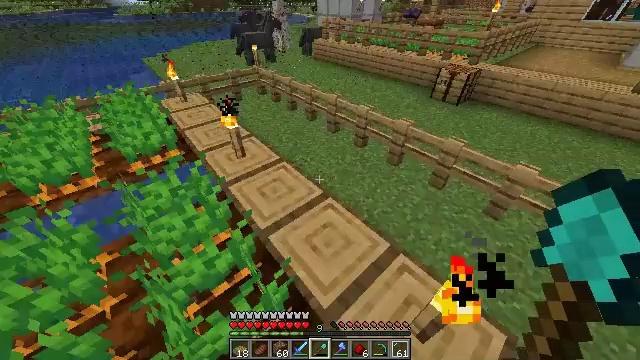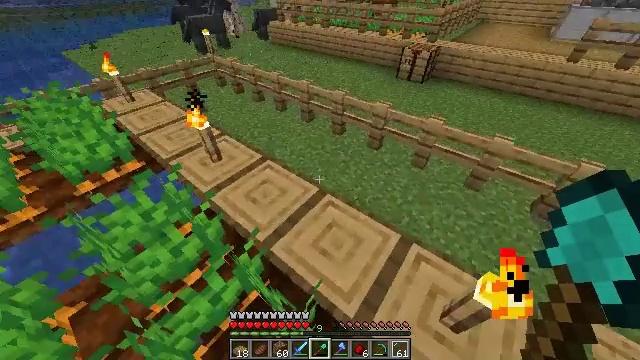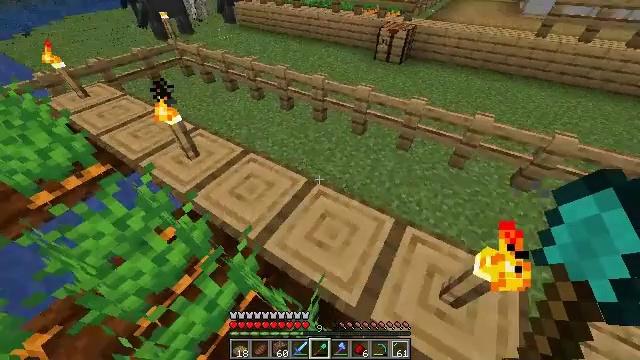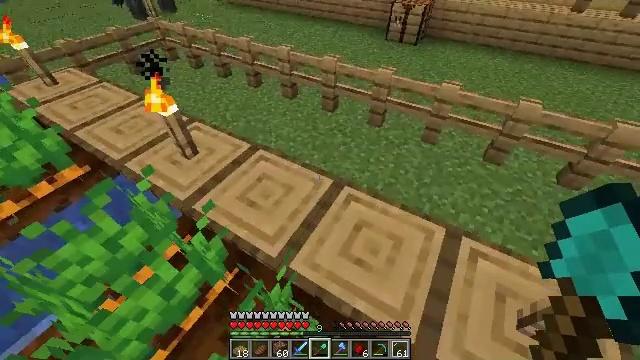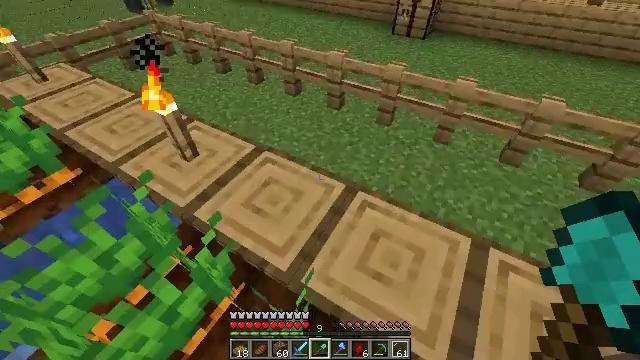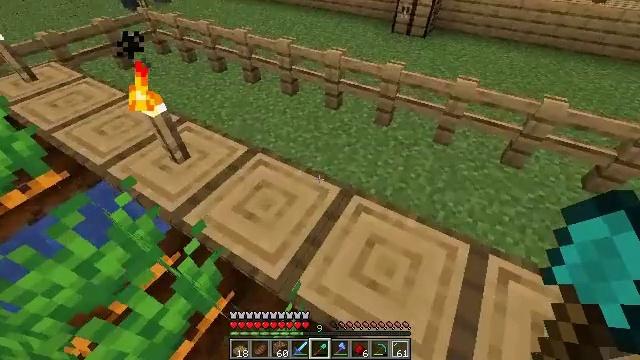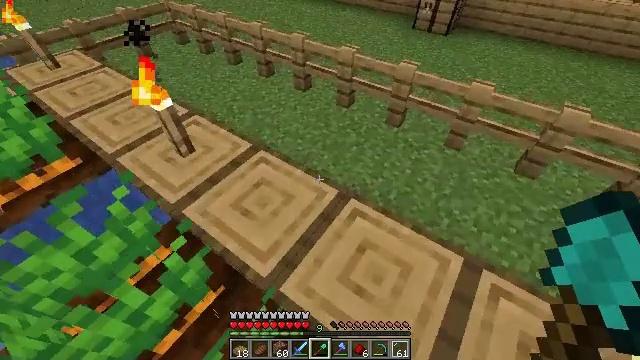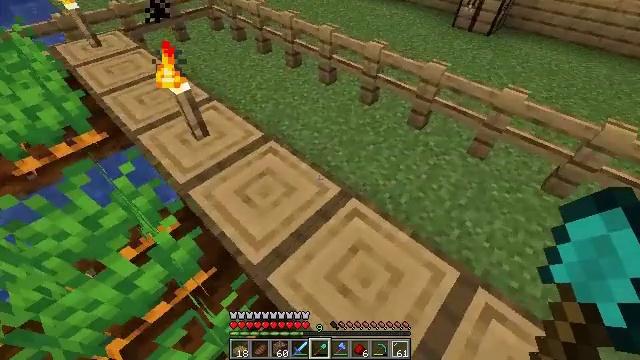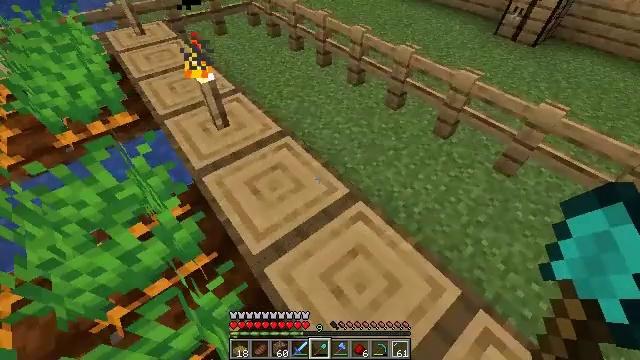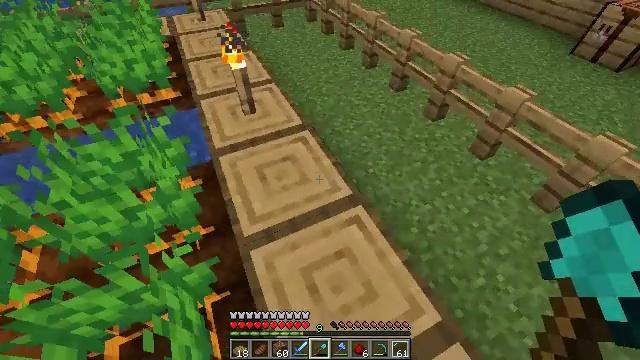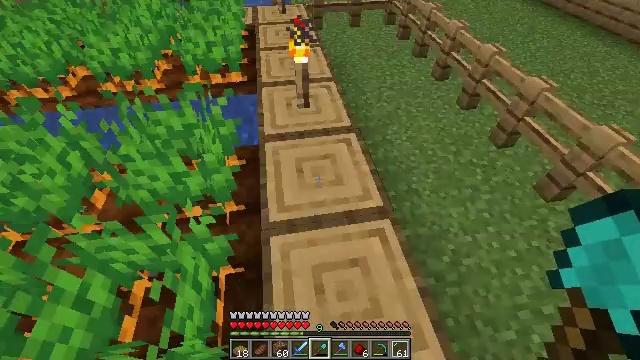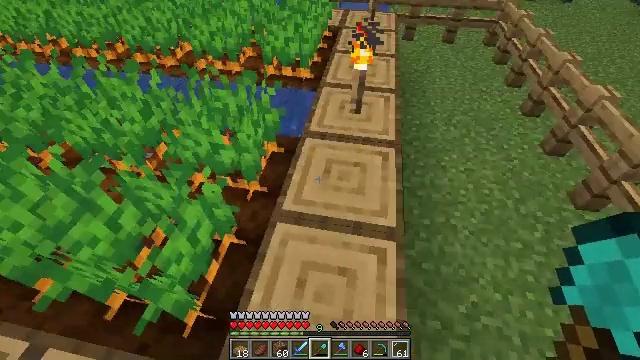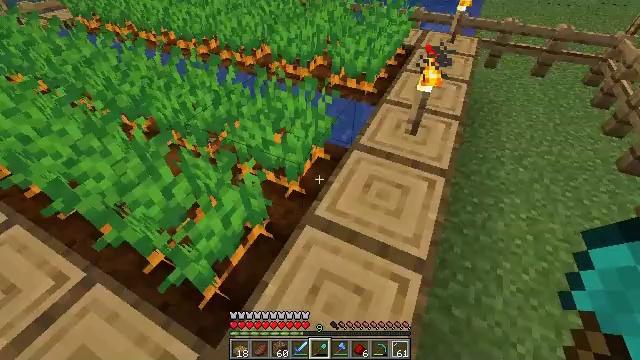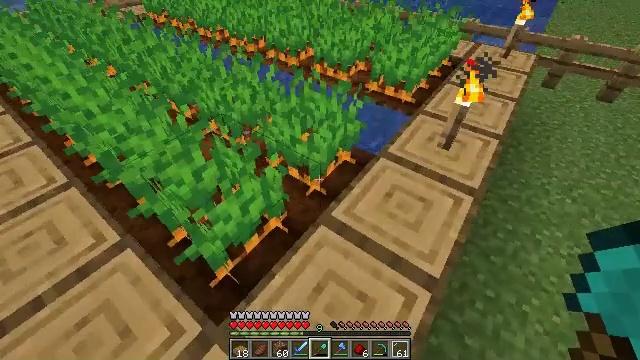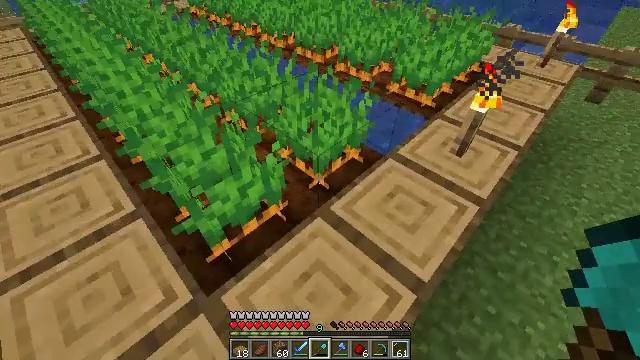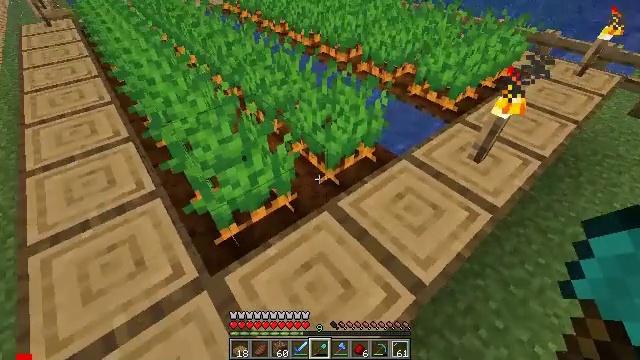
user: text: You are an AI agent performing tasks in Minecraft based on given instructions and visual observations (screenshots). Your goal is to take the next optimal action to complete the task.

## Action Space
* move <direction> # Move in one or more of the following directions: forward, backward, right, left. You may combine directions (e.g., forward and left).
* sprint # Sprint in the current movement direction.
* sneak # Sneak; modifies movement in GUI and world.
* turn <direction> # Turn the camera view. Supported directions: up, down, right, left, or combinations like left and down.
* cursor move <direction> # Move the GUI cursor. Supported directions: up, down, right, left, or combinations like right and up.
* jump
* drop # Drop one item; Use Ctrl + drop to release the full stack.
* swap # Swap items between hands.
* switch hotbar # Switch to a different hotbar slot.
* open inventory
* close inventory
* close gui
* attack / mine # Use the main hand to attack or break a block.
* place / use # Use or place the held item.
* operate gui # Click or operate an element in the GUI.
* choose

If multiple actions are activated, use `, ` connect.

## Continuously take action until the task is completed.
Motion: motion action
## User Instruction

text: Retrieve carrots by attacking the plant.
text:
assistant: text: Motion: turn right and down
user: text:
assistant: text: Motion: turn right and down
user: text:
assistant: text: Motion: move right, turn right
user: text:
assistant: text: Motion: move right
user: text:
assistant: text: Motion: move right
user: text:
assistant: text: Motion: move right, turn left and down
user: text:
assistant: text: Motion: move right, turn left and down
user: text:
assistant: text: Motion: move right, turn left
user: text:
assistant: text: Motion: move right, turn left
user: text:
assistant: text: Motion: move right, turn left
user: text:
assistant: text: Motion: move right, turn left
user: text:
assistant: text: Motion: move right, turn left and up
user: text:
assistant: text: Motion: move right, turn left
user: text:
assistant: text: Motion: turn left
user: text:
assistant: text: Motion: turn left
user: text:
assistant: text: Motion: turn left
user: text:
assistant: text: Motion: turn left
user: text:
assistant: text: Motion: turn left
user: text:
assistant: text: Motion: no_op
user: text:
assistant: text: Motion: turn left and up
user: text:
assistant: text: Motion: turn left and up
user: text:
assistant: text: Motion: attack / mine
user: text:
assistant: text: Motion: attack / mine
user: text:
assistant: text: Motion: attack / mine
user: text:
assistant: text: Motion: turn right and up, attack / mine
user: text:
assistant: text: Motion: move forward and move right, turn right and up
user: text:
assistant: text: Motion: no_op